Interaction volume radius: 10 \u00c5
Interaction volume height: 45 \u00c5
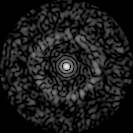
Disorder parameter: 0.8272